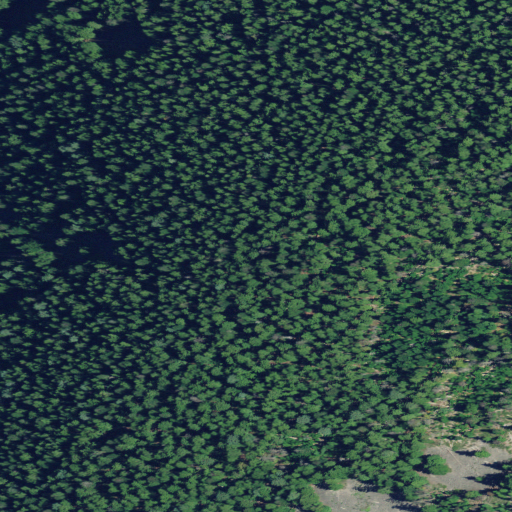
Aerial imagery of mountain in Oregon named Frog Lake Buttes containing evergreen forest and shrub